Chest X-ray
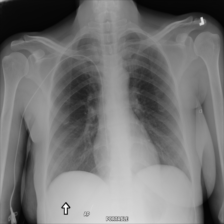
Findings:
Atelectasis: negative
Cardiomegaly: negative
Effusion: negative
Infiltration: negative
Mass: negative
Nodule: negative
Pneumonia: negative
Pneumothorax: negative
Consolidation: negative
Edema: negative
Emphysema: negative
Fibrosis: negative
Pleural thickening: negative
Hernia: negative